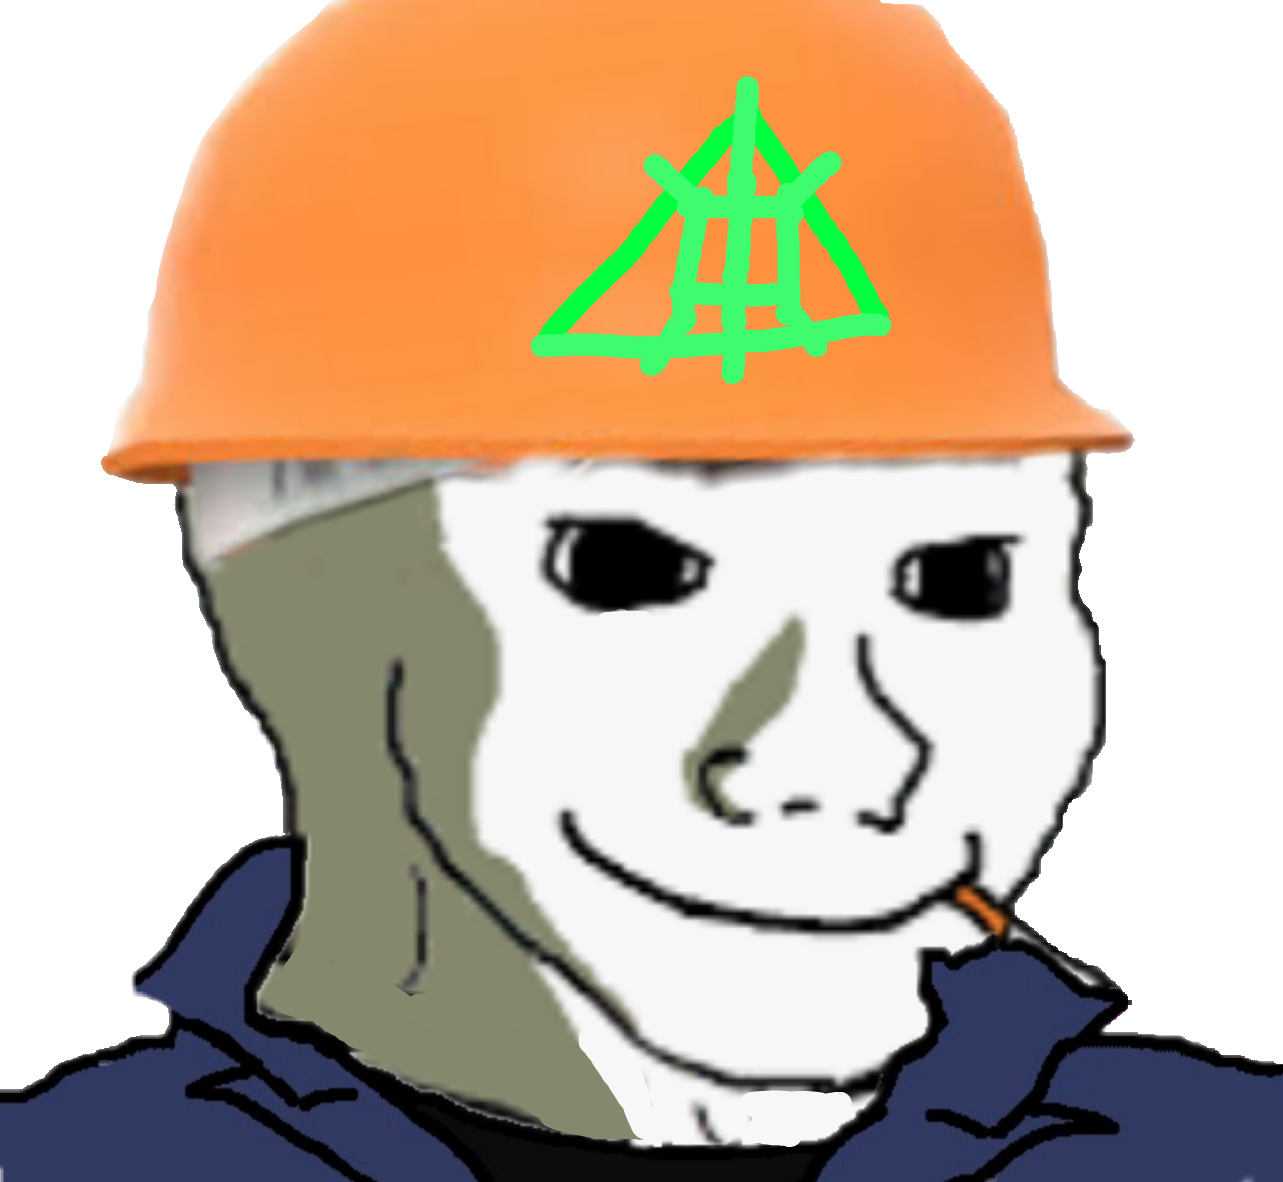
Label: 5_Oomer